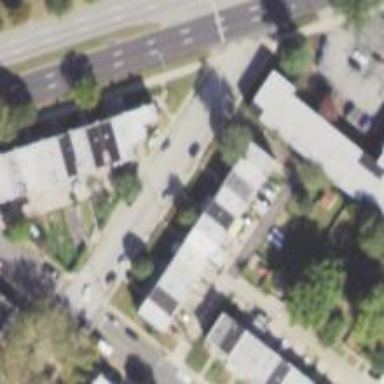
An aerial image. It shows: Alleyway designated as service road.